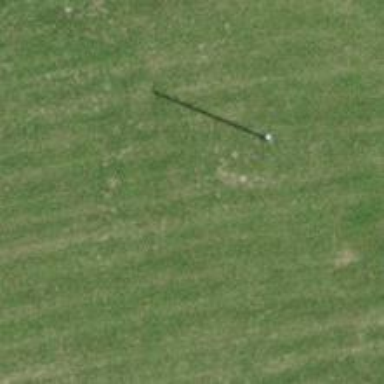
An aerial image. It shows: Minor power line.